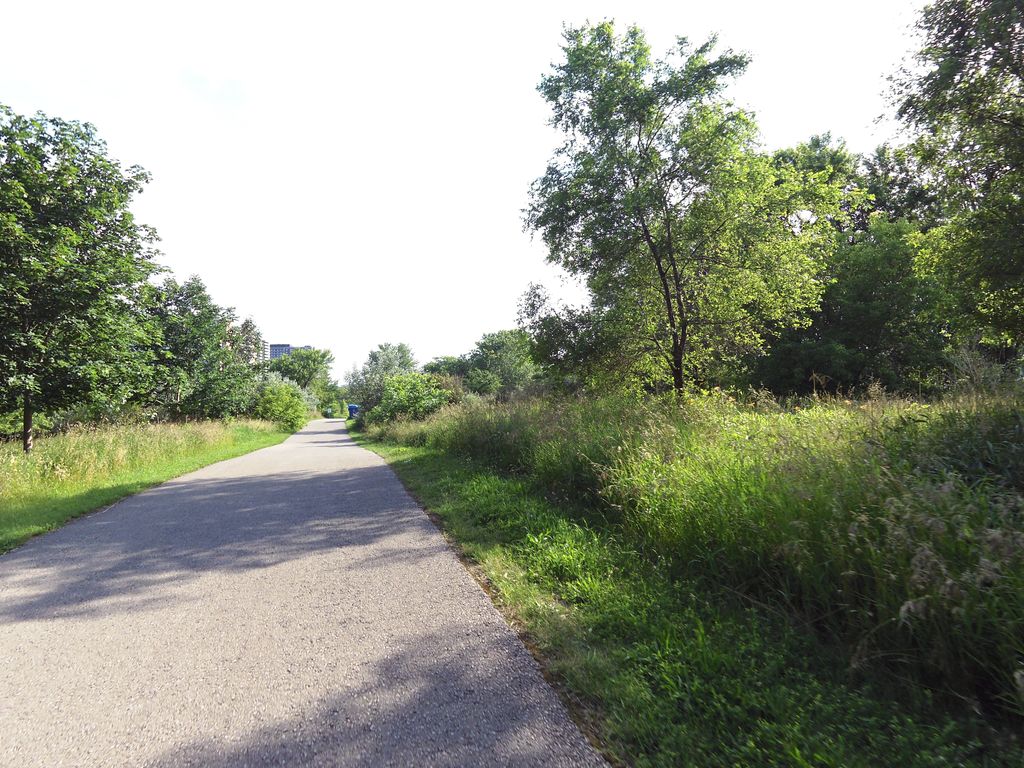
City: toronto